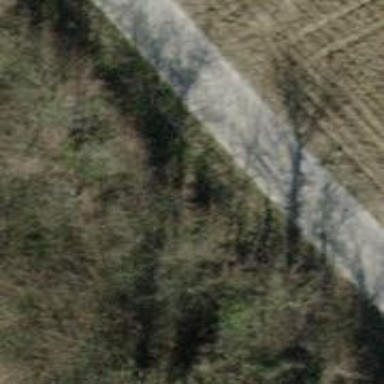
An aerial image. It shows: Brown bench in the vicinity.